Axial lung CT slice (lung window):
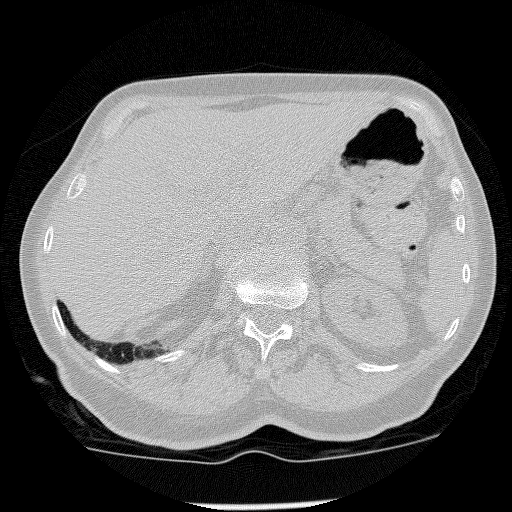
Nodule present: no